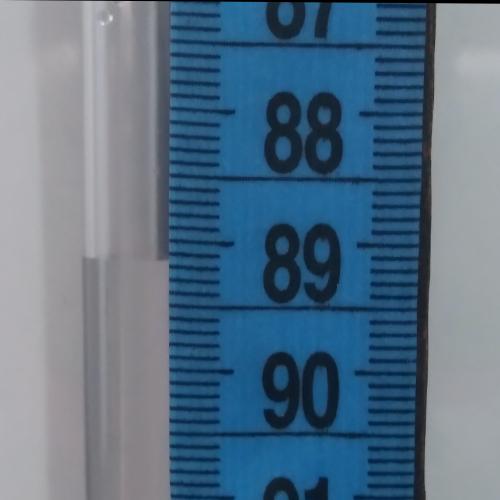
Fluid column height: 89.2 cm